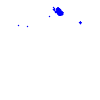
Particle: electron